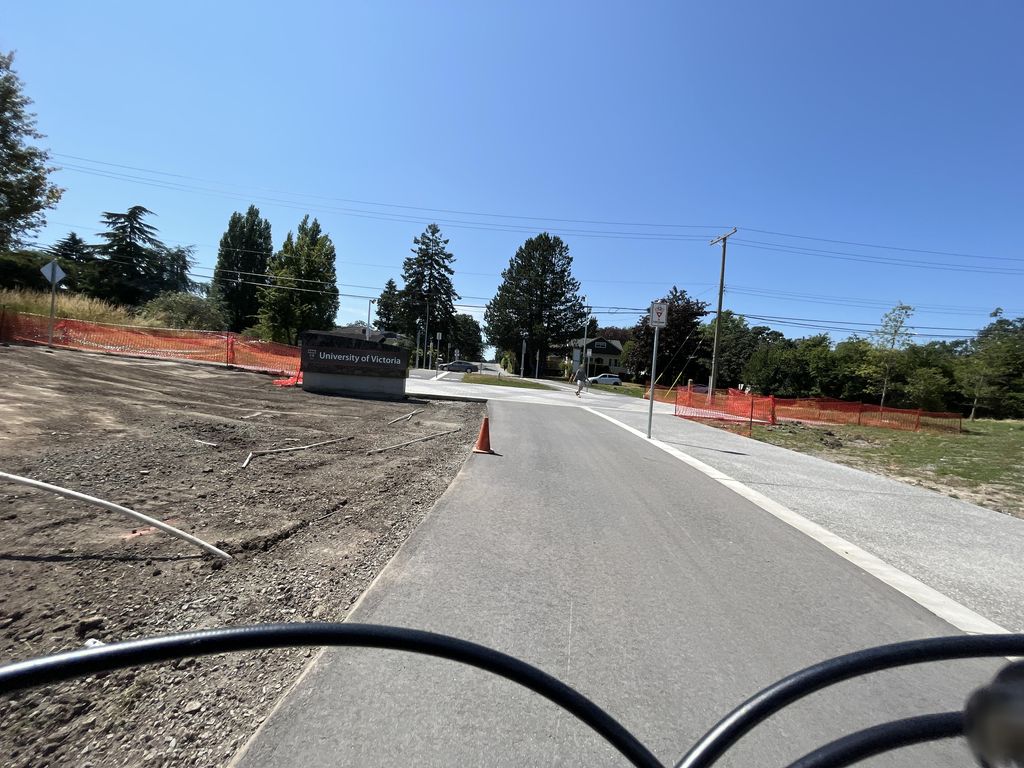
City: victoria